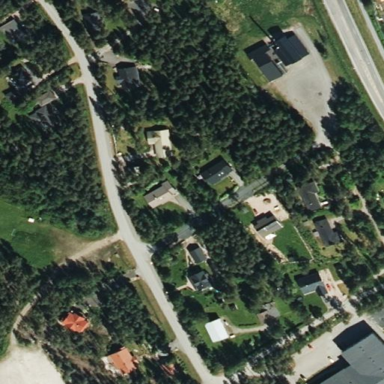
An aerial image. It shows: Residential area.